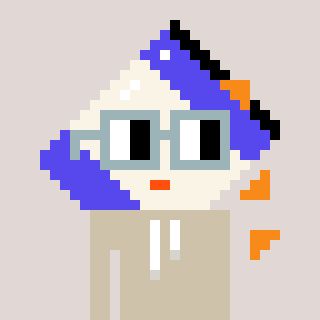
a pixel art character with square dark gray glasses, a chips-shaped head and a bege-colored body on a warm background